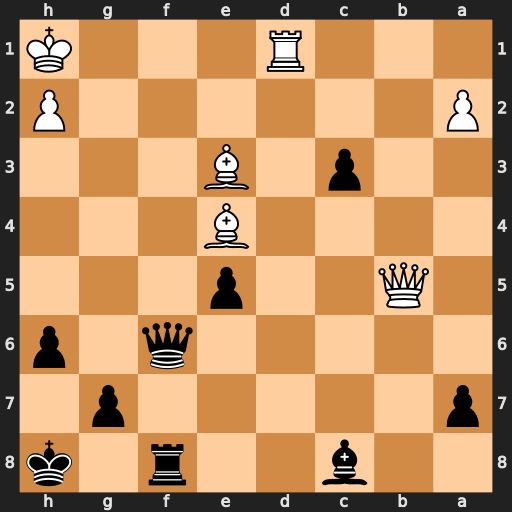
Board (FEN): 2b2r1k/p5p1/5q1p/1Q2p3/4B3/2p1B3/P6P/3R3K
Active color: b
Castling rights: -
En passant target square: -
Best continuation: Bg4 Re1 Bf3+ Bxf3 Qxf3+